Question: I have a page which contains a table.
The '<tr>''s have a 'border-bottom: 1px dotted black;', but as you can see from the image below, they are rendering quite strangely. Does anyone know why this might be?

'''
.basket-item{
border-bottom: 1px dotted black;
border-top: 1px dotted black;
padding: 10px 0;
}
.basket-item td:nth-of-type(2){ //included this as it seems to be the second td in every row
padding: 25px;
vertical-align: top;
text-align: left;
}
'''
HTML structure is a standard table, '<tr>''s have a class of '.basket-item'
Thanks in advance for any help
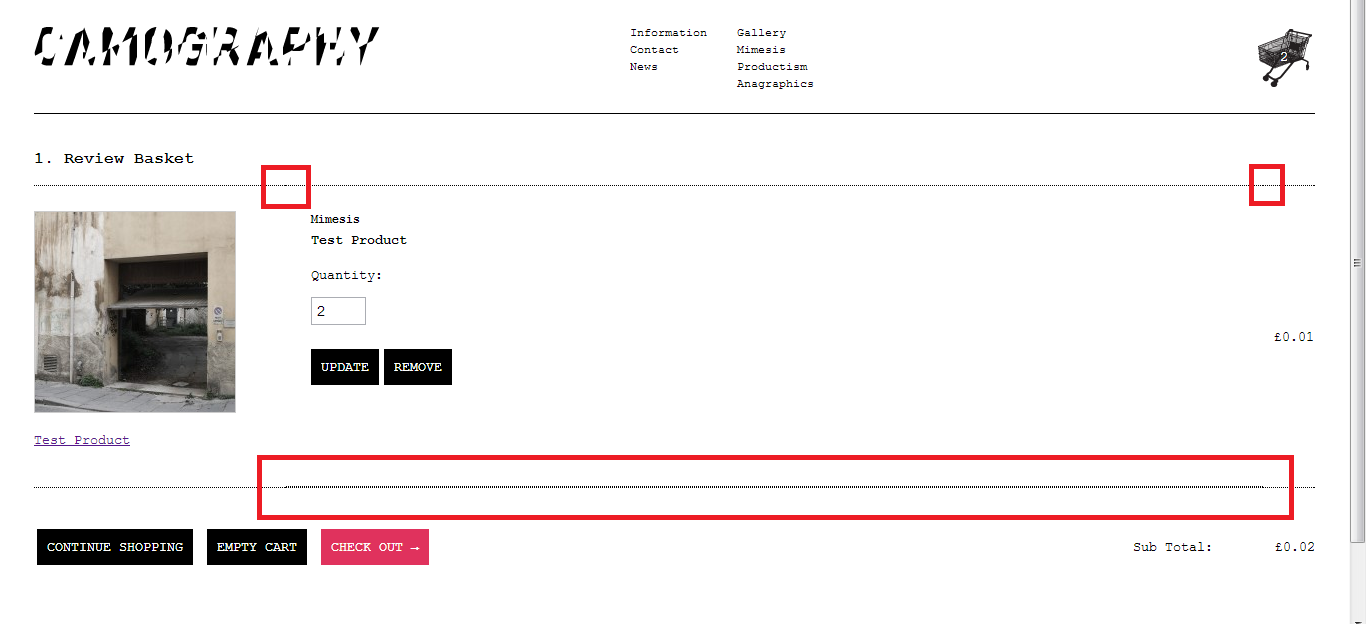
Answer: Extending from comment:
This problem seems to only/mainly affects Chrome (or WebKit), and after some unsuccessful trial, I finally come up with this:
add
'''
h4 {
margin-bottom: 1.5em; /* or whatever length that ends in an integer pixel */
}
'''
The reason for this, is that you have specified
'''
font-size: 14px;
'''
And Chrome has an internal CSS that looks like:
'''
h4 {
-webkit-margin-before: 1.33em; /* works like margin-top */
-webkit-margin-after: 1.33em; /* works like margin-bottom */
}
'''
That makes a floating point number pixel ('14 * 1.33 = 18.62'), and (probably with other elements below, especially 'float: left' elements), Chrome seems to have the need to "calculate" the remaining space height for "placeholder", and finally ends up with a floating point number that is "very close to 200px".
:
In my Chrome, the '<td>' should be 250px height (including 'padding'). That '<td>' has 'padding: 25px', so the "inner height" should be '200px', but with default style, in developer tool, Chrome shows that the '<td>' is actually '199.609375px' height. Overwriting the 'margin-bottom' of 'h4' to an integer "normalized" the inner height back to 200px.